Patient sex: F
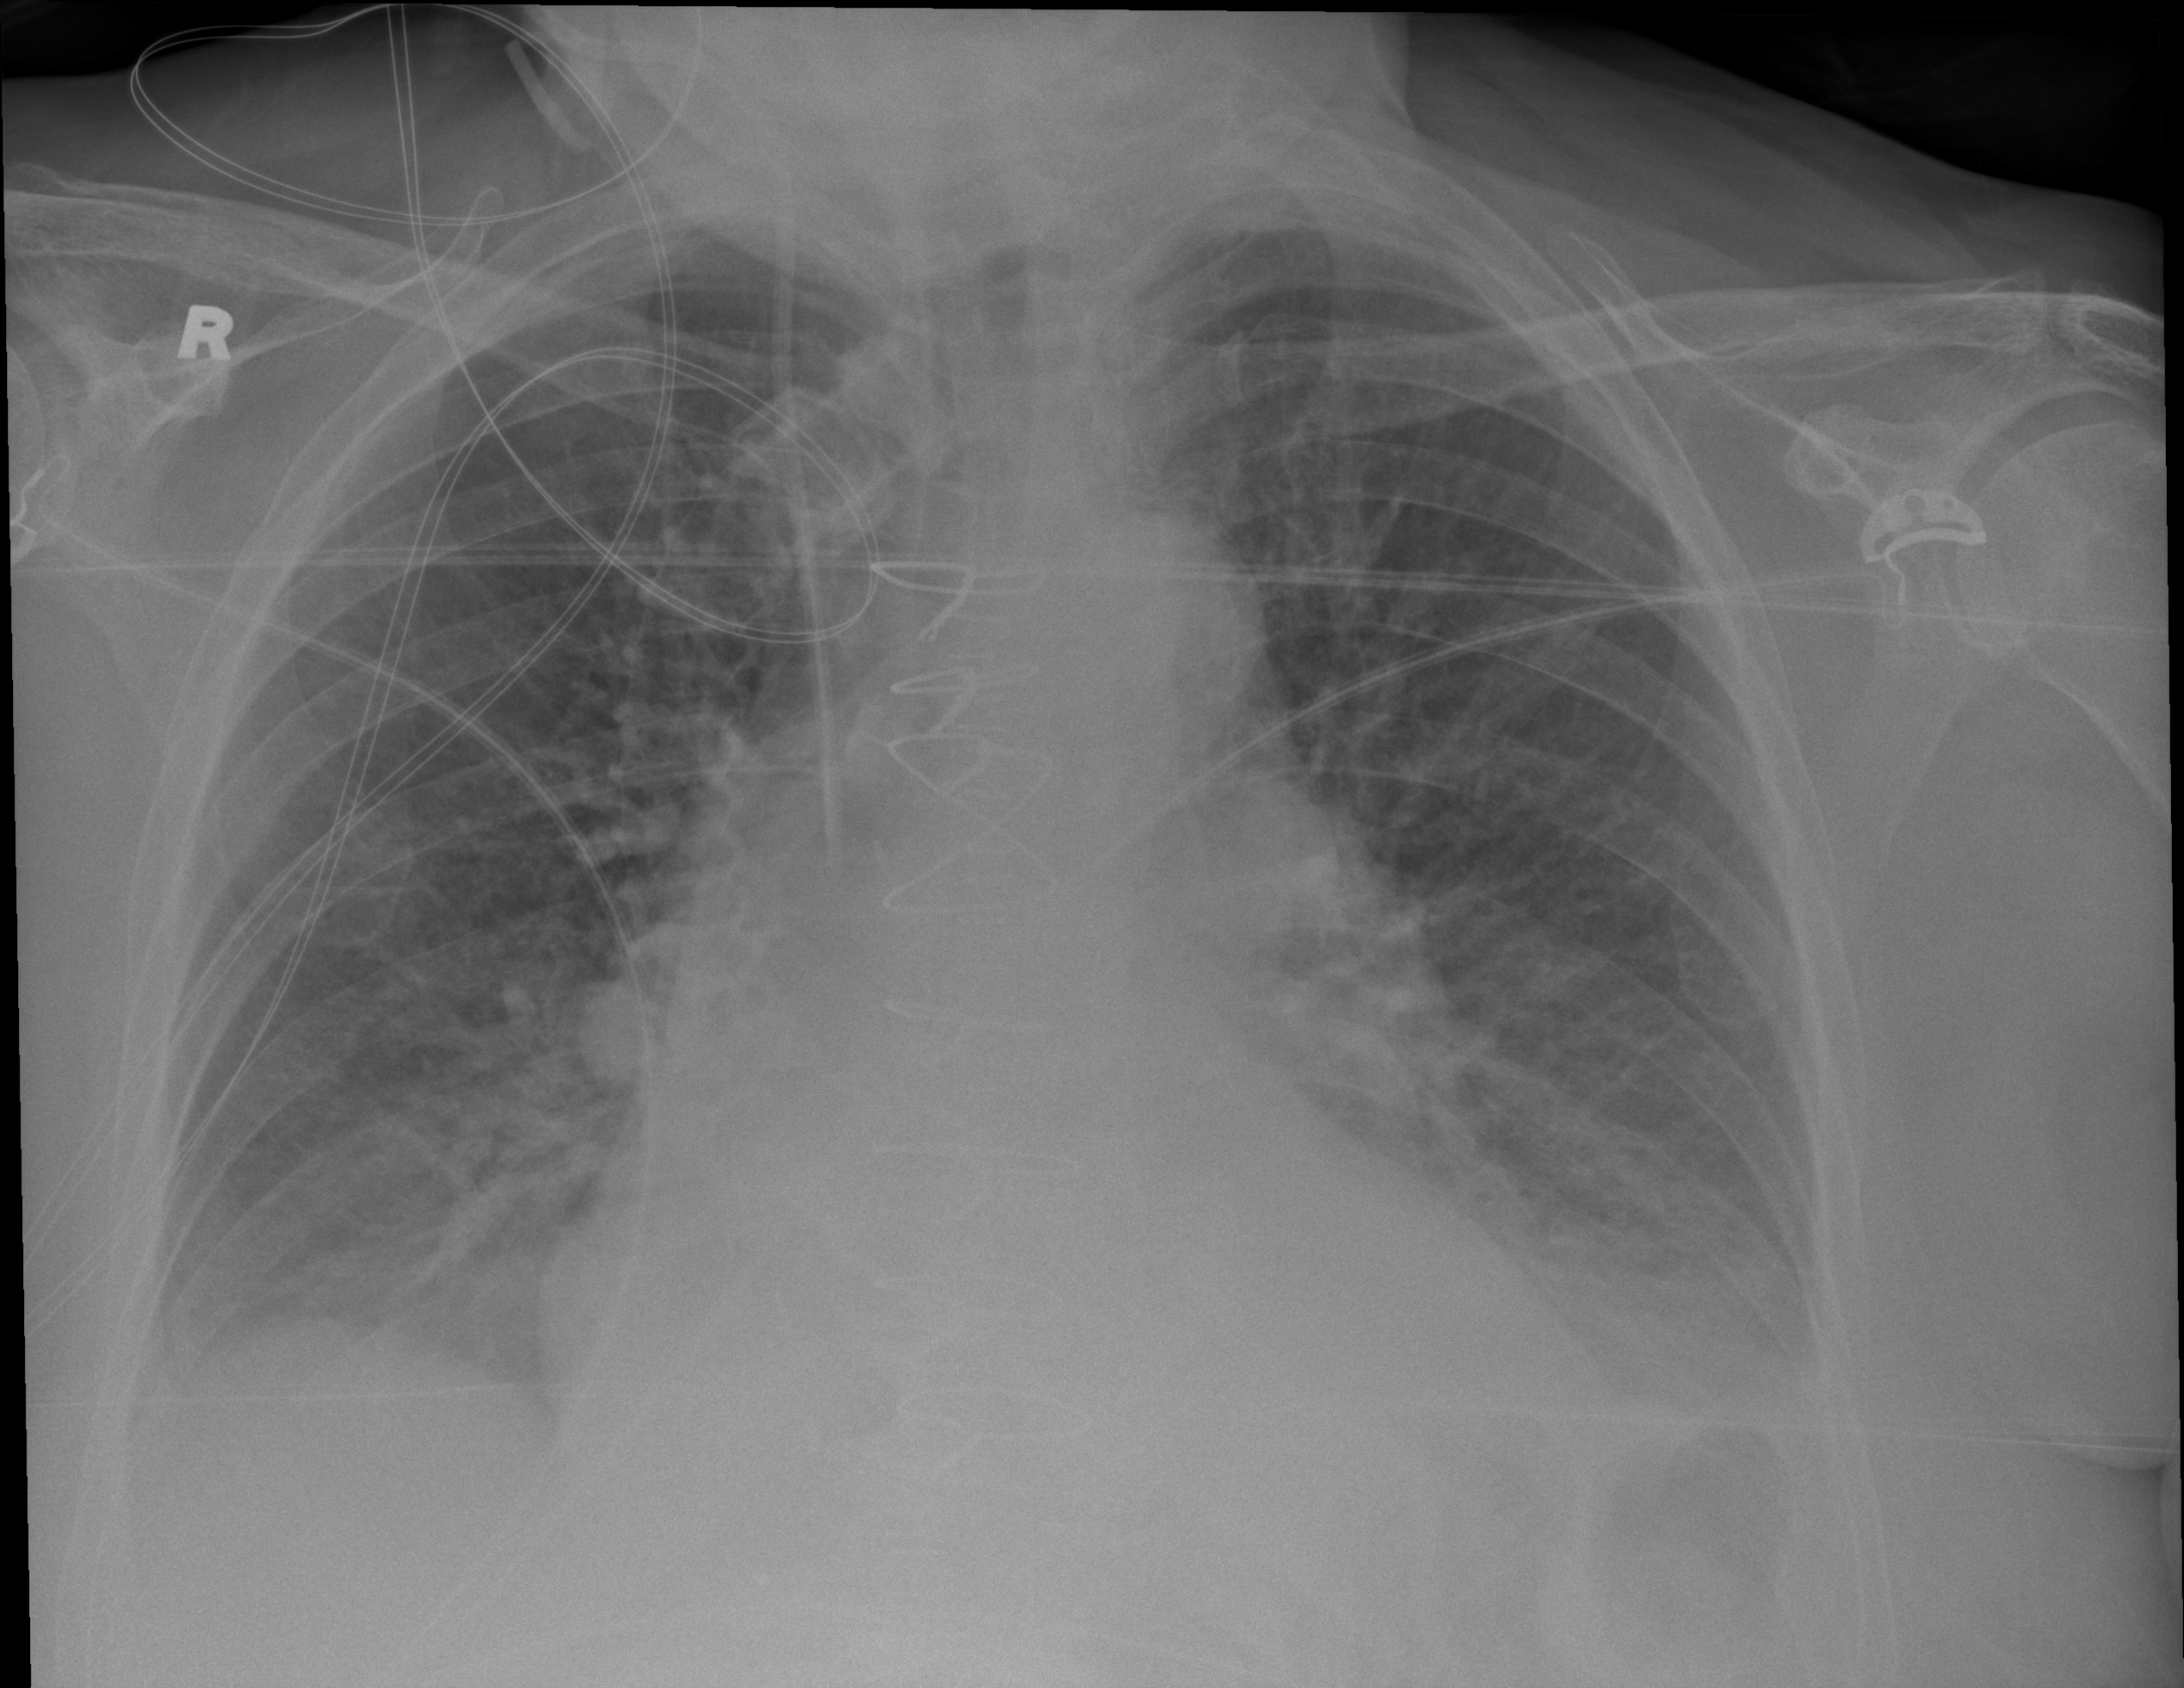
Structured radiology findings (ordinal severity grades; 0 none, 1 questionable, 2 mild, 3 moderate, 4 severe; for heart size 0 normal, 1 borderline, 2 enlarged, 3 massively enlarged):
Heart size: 2
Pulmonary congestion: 2
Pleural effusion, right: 2
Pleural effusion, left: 2
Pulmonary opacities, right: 2
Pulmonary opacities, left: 2
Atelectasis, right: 2
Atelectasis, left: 2